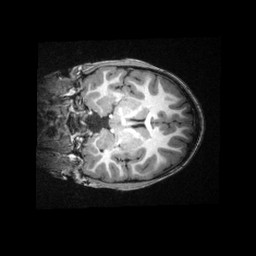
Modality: T1w
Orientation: coronal
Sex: male